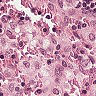
Metastatic tissue present: no